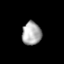
Tissue: skin
Cell type: Epithelial cells
Senescence score: 0.1978
Nuclear area (px): 436
Mean DAPI intensity: 171.589